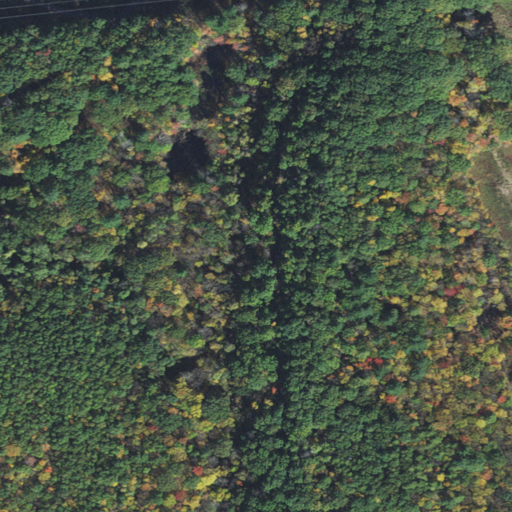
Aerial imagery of mountain in Massachusetts named Trap Rock Ledge containing deciduous forest, evergreen forest, mixed forest, open development, pasture, woody wetlands, and low intensity development